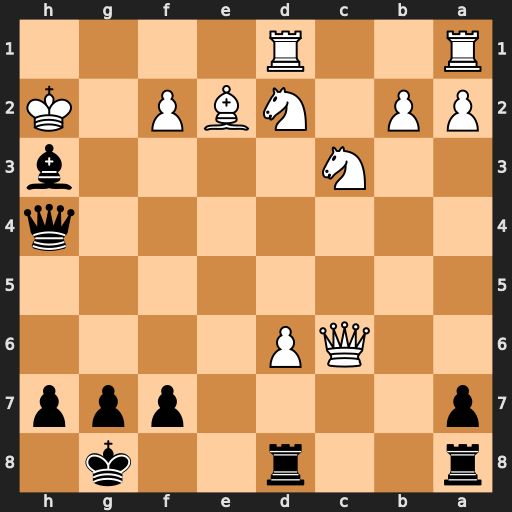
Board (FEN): r2r2k1/p4ppp/2QP4/8/7q/2N4b/PP1NBP1K/R2R4
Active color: b
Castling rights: -
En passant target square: -
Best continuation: Bd7+ Kg1 Bxc6